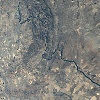
Label: land